Question: I would like to know how to create this "?" button in Visual Studio. I am not sure where to find it nor what it's called.
Image:

Can anyone put me in the right direction?
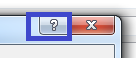
Answer: It's called a 'HelpButton', it will be visible once you set :
- <URL>'false'
When this button is clicked, it raises the <URL> Event.
For WPF see <URL>